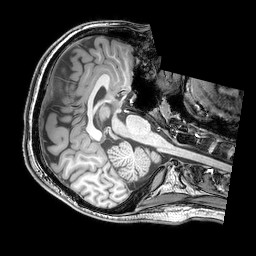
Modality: T1w
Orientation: axial
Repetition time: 0.00828 s
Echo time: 0.00388 s